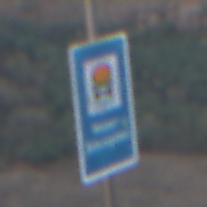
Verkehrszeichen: Wasserschutzgebiet
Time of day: SunriseSunset
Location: Outdoor (Nature)
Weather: Clear
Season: NotSpecified
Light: Natural